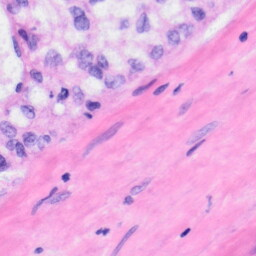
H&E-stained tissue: Liver